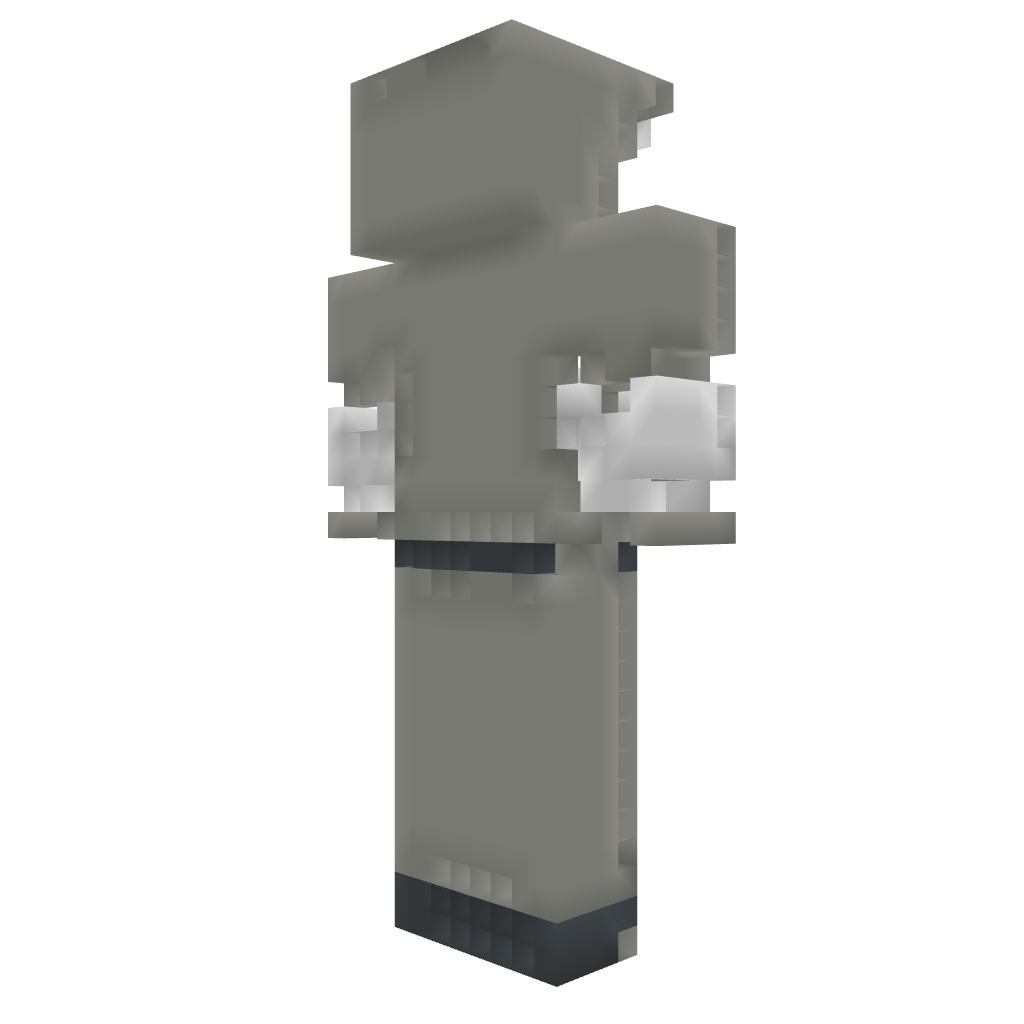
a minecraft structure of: Persian Statue